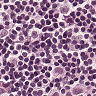
Metastatic tissue present: yes